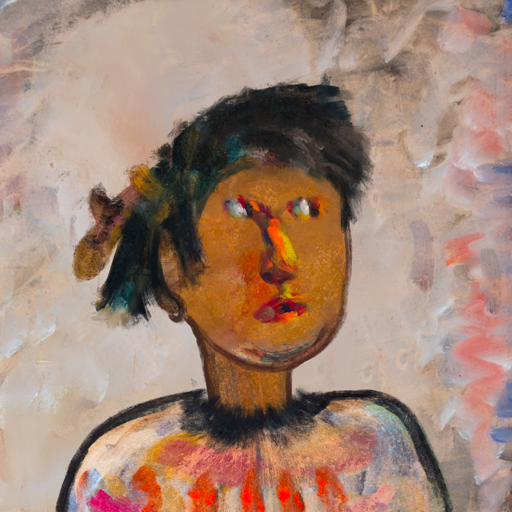
Background: Roy_Bahadur, Head And Neck Side: Pipe, Face Side: An_Impression, Bust: Childish, Hair Side: Pipe, Head Accessory: Blank, Second Necklace: Blank, Necklace: Blank, Baby: Blank